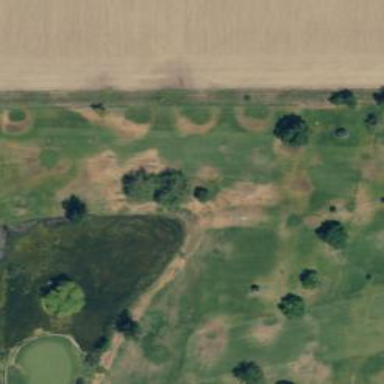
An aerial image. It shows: Golf hole.